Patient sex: M
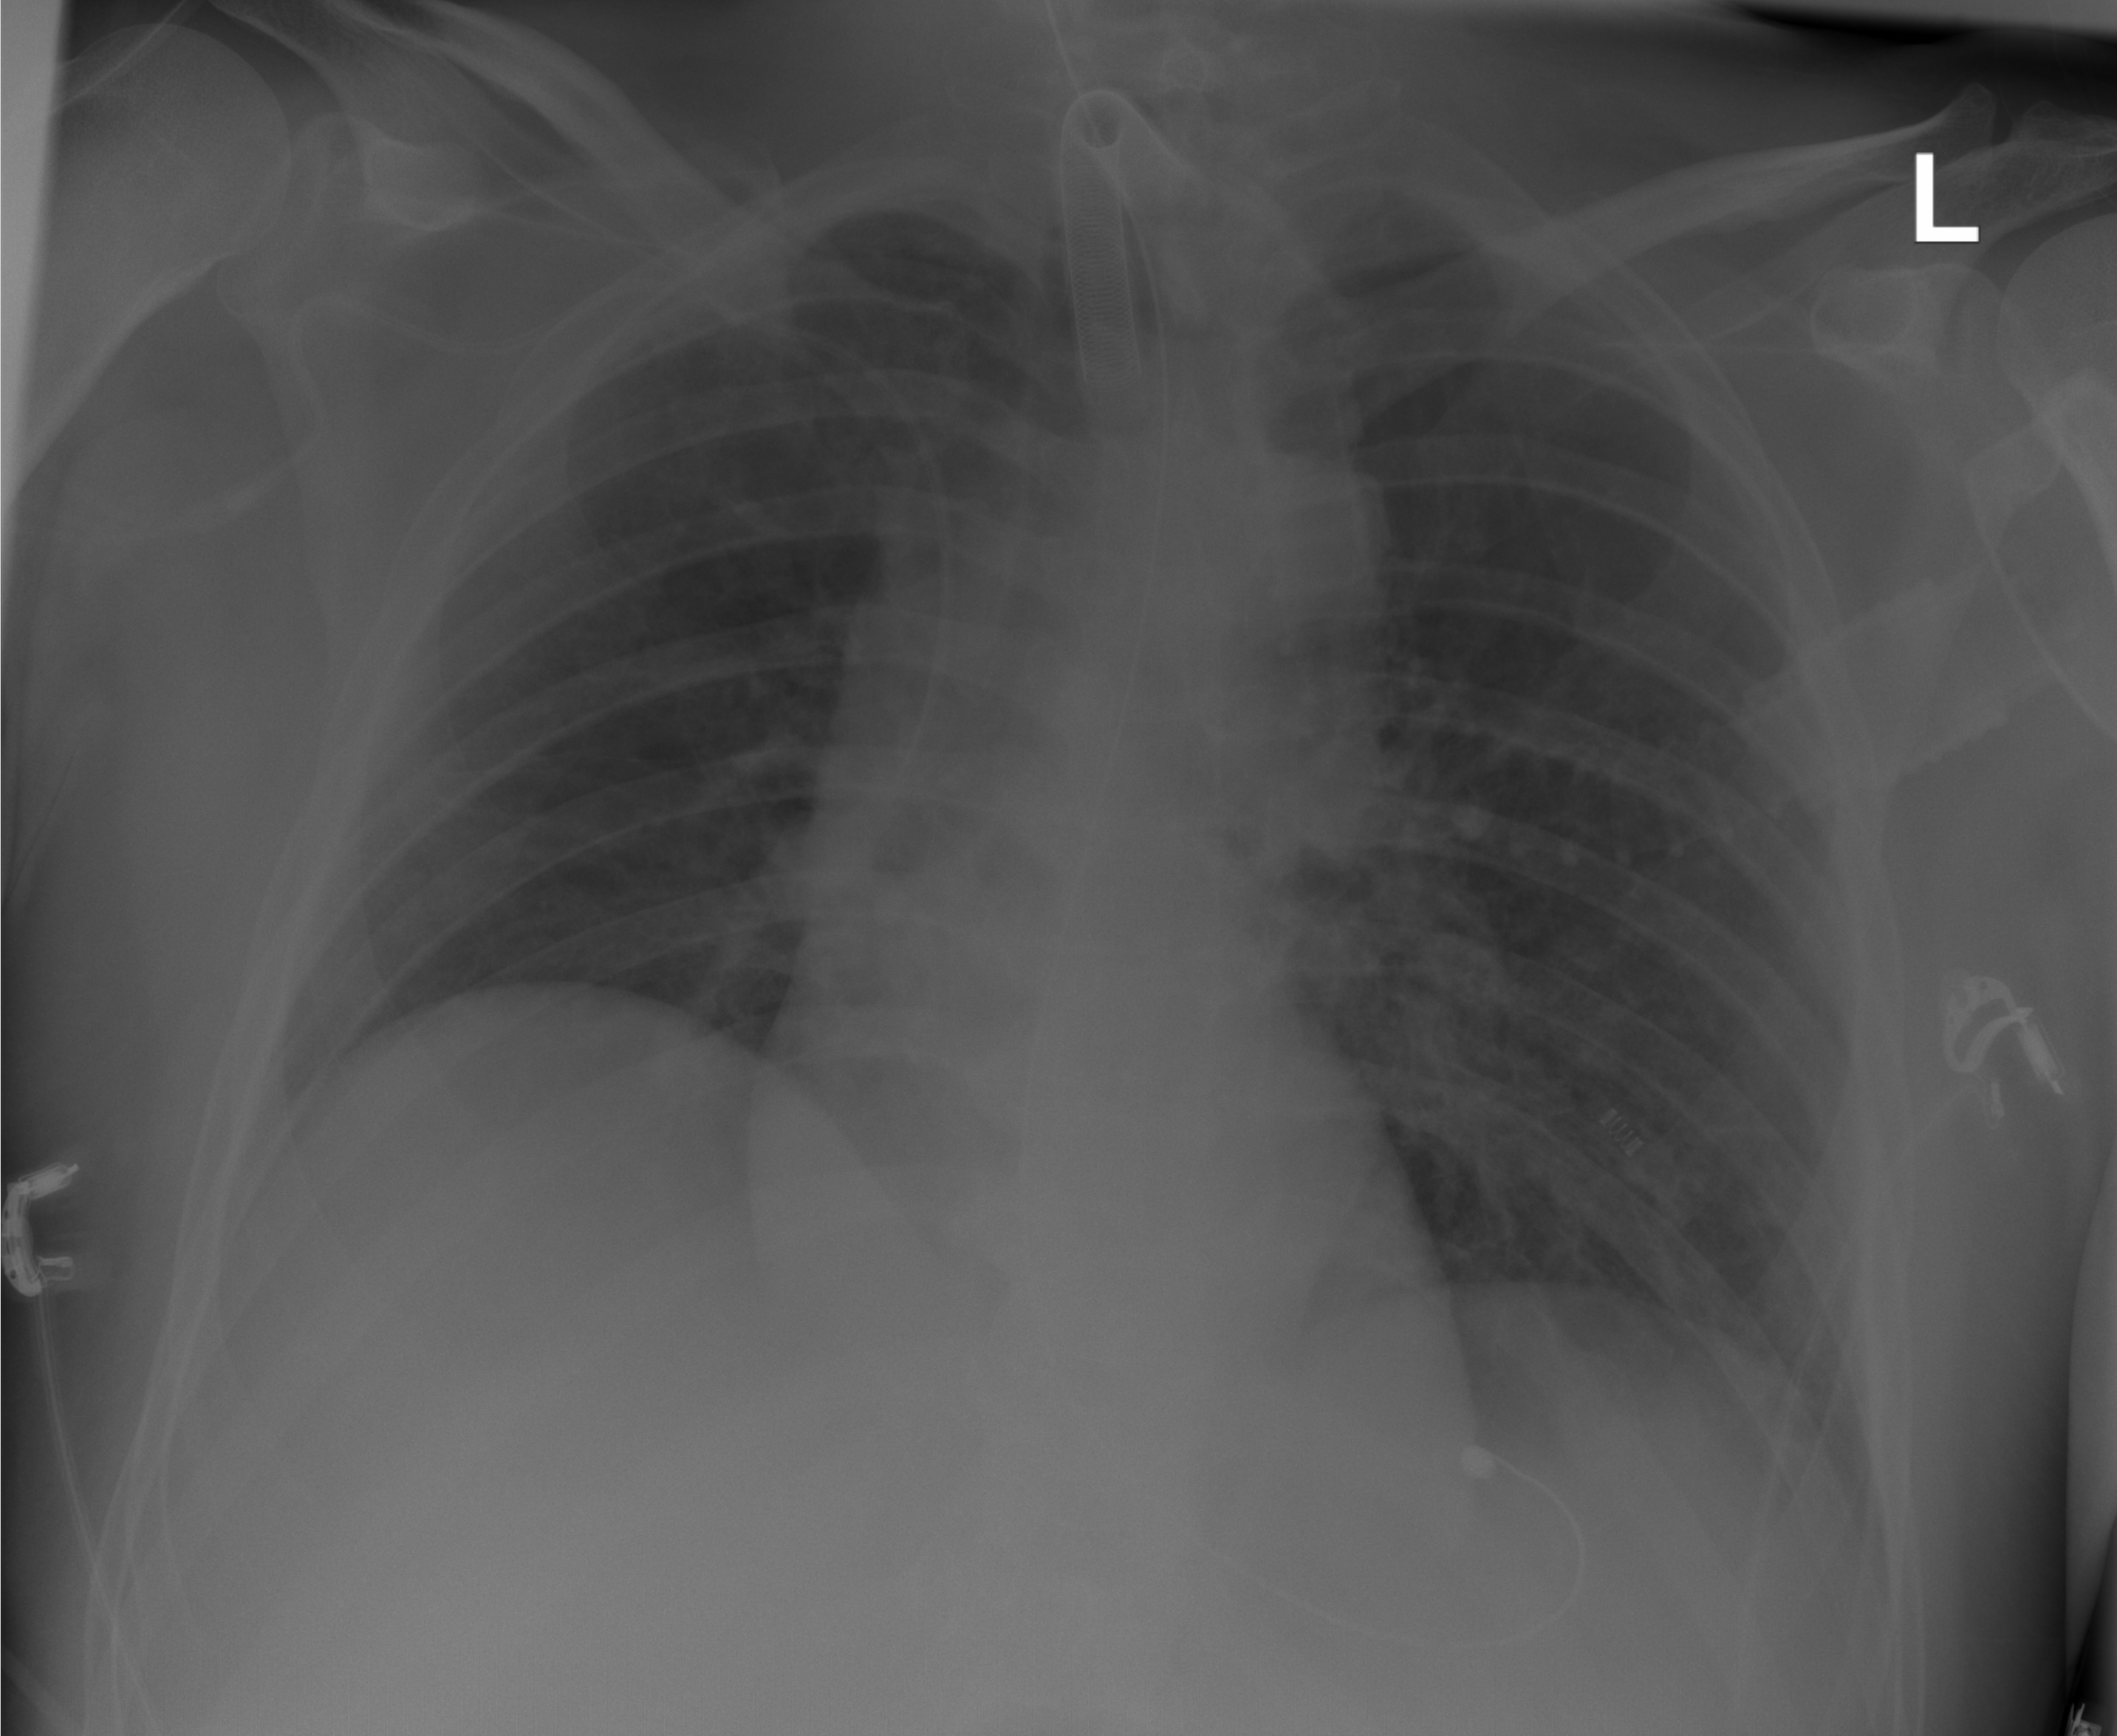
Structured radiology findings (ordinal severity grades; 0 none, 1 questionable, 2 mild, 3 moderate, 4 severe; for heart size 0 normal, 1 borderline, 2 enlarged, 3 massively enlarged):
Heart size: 0
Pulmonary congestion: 0
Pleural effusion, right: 0
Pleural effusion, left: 1
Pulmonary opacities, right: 0
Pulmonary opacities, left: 0
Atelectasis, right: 0
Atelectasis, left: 0